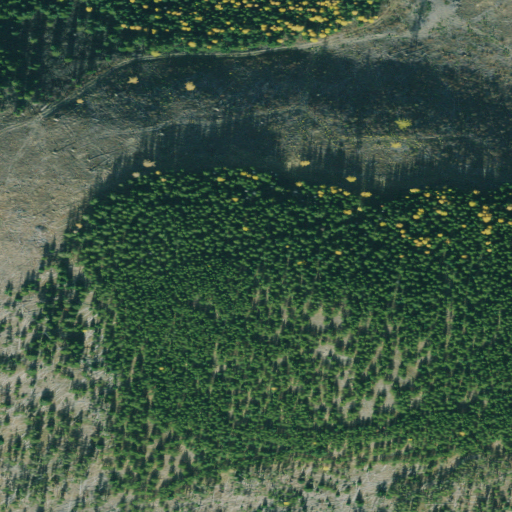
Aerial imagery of mountain in Montana named Marias Mountain containing evergreen forest, shrub, and grassland